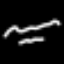
Label: squiggle